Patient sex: F
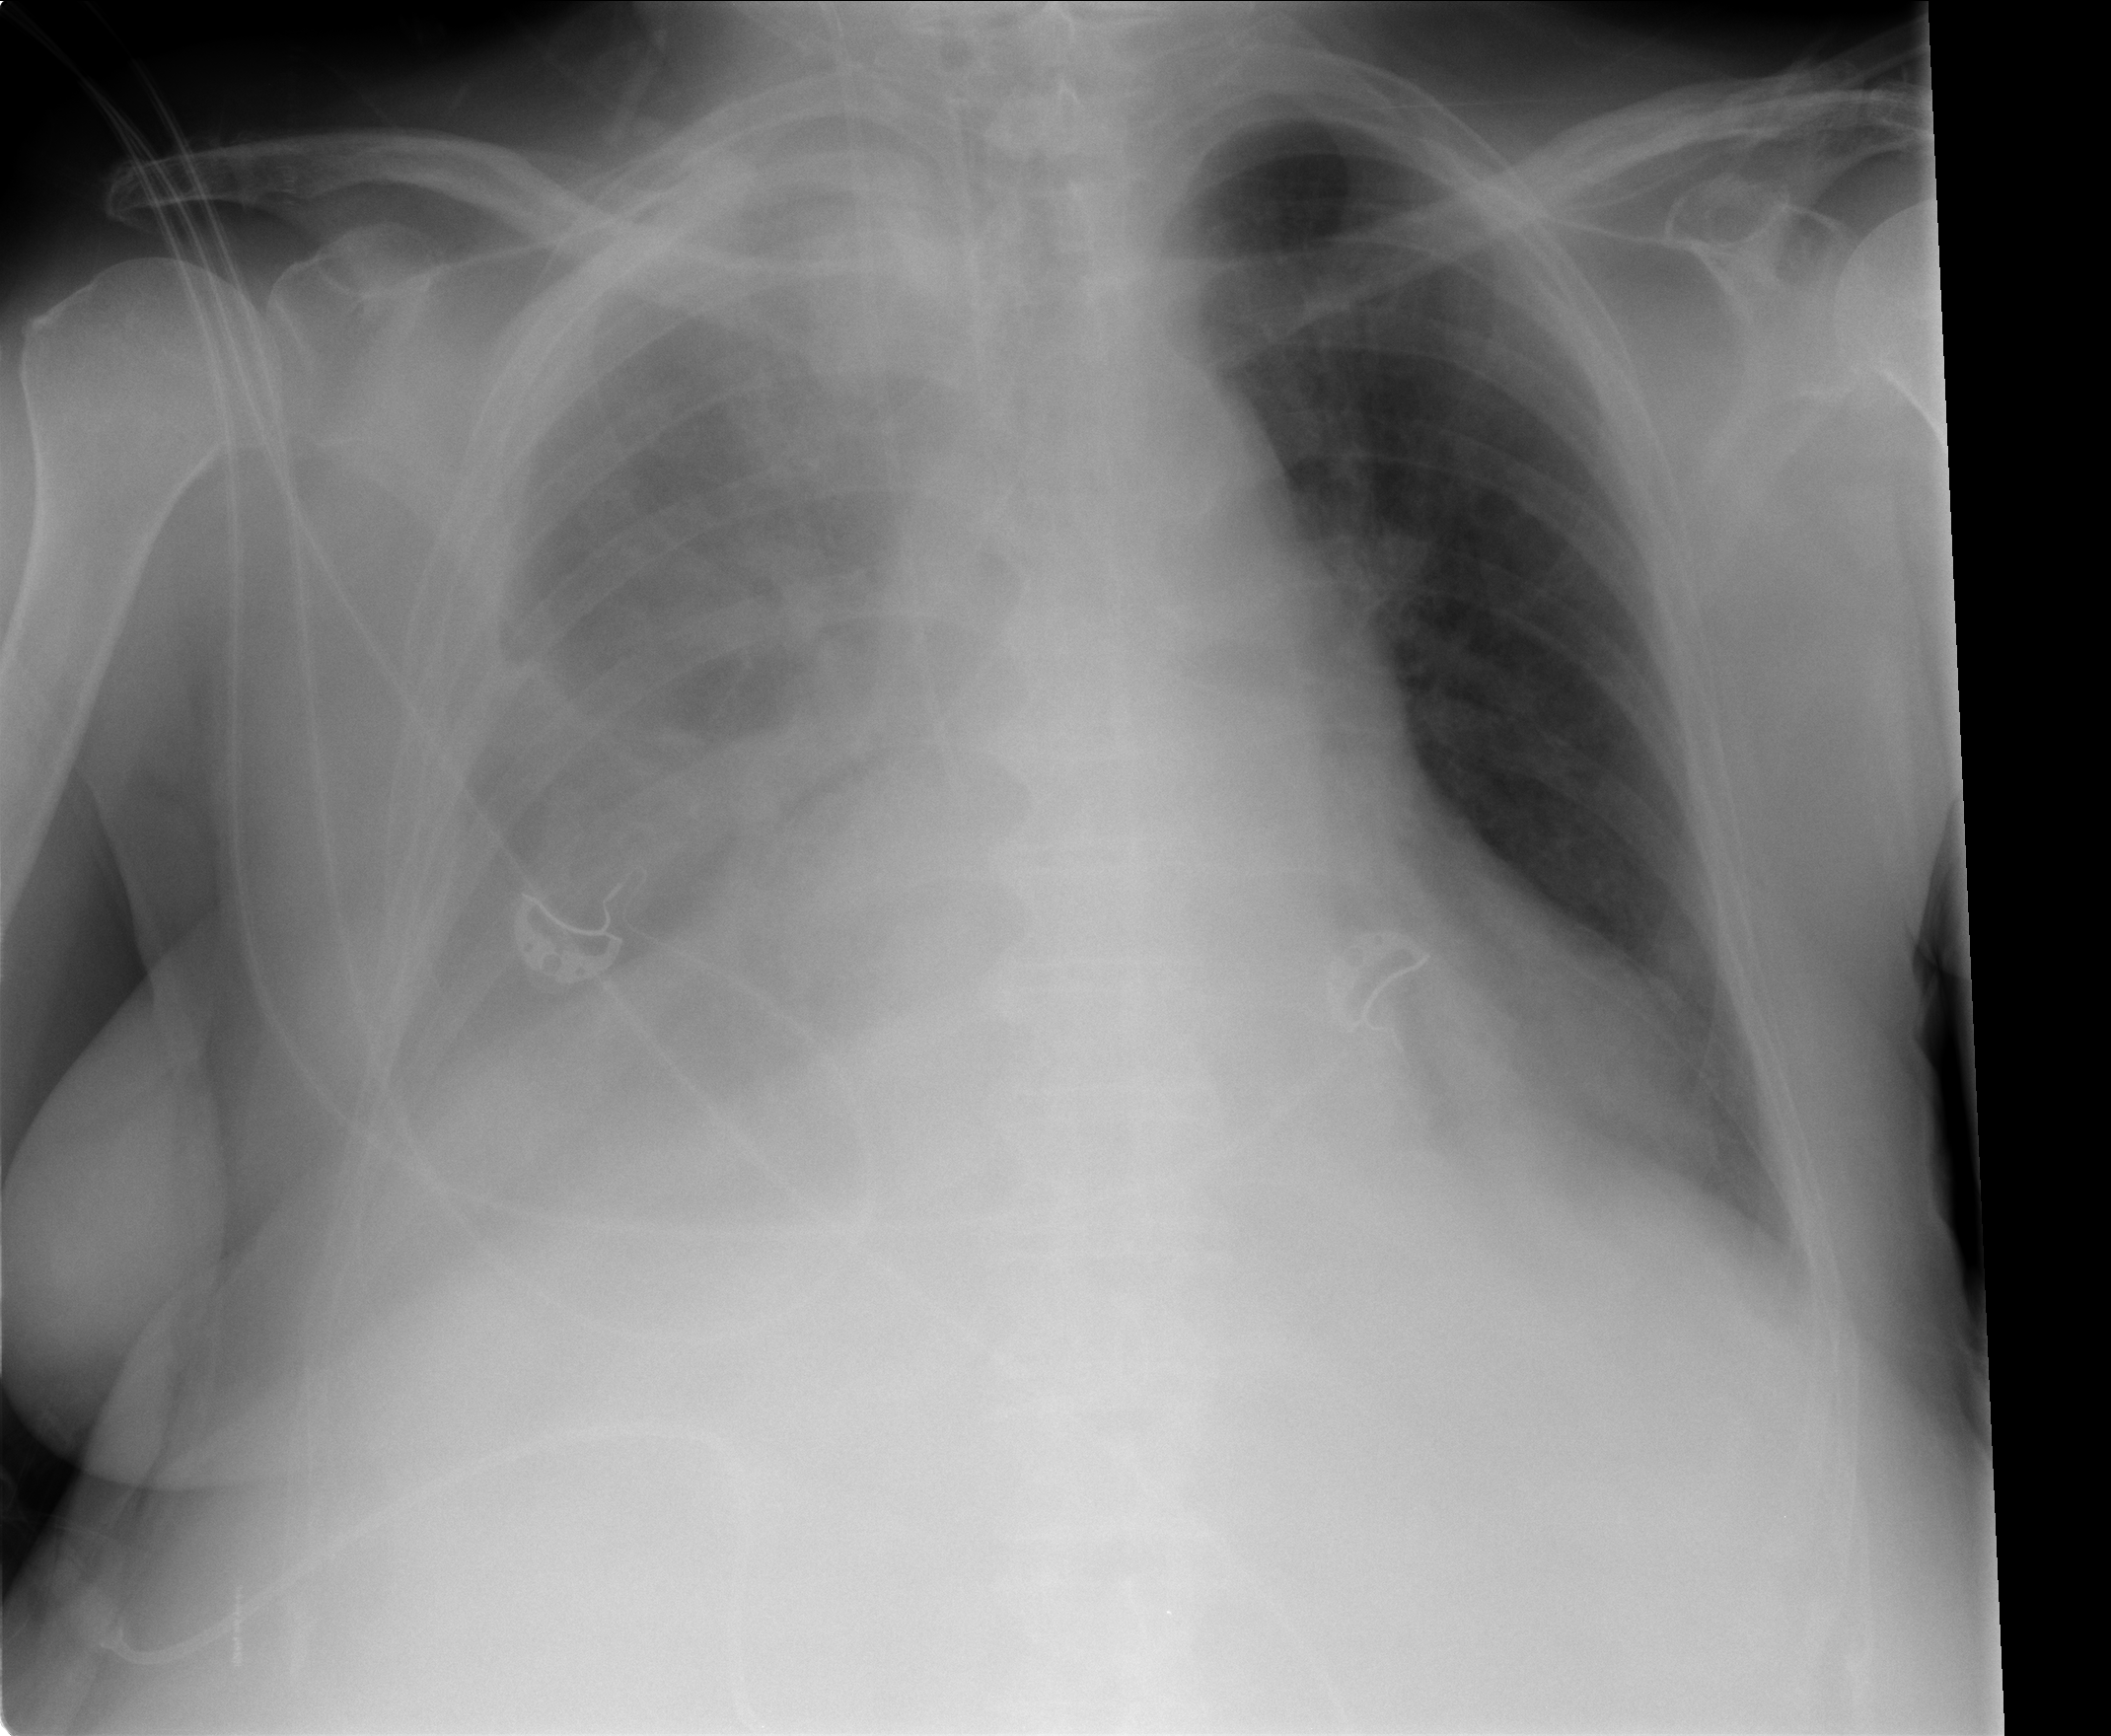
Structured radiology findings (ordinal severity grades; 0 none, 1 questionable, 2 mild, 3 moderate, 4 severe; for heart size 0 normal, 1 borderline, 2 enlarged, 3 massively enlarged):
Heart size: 1
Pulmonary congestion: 2
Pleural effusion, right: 2
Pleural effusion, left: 1
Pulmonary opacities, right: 2
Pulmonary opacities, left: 0
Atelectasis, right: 2
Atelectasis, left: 2